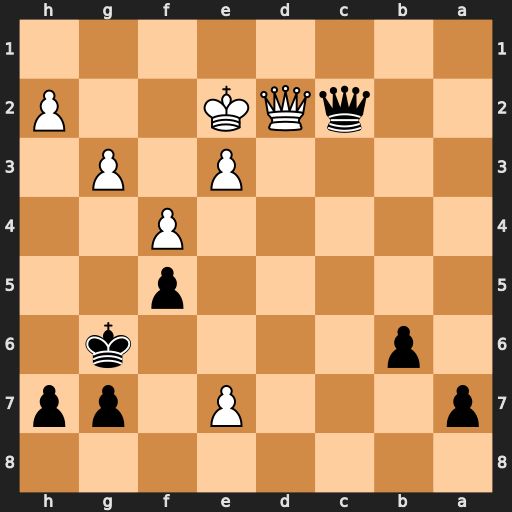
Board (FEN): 8/p3P1pp/1p4k1/5p2/5P2/4P1P1/2qQK2P/8
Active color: b
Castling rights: -
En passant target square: -
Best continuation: Qxd2+ Kxd2 Kf7 e8=Q+ Kxe8